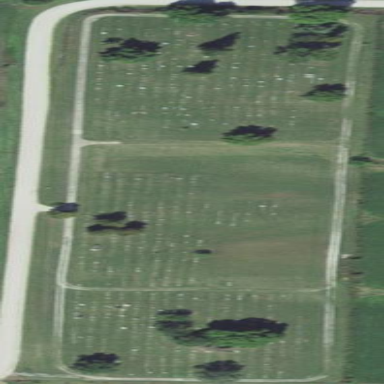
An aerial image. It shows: Cemetery.